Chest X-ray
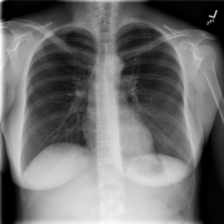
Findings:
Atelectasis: negative
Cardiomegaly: negative
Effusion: negative
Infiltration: negative
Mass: negative
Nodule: negative
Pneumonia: negative
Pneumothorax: negative
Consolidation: negative
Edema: negative
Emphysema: negative
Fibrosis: negative
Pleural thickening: negative
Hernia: negative